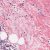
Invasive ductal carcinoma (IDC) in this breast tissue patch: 0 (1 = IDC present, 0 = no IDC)